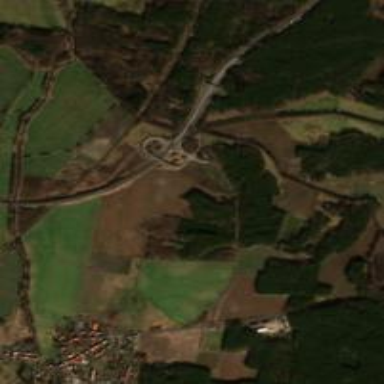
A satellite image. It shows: Motorway junction.